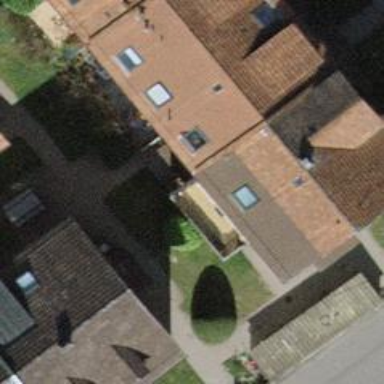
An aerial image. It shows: Gabled roof building with tile roofing. It consists of apartments.